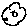
Label: flower